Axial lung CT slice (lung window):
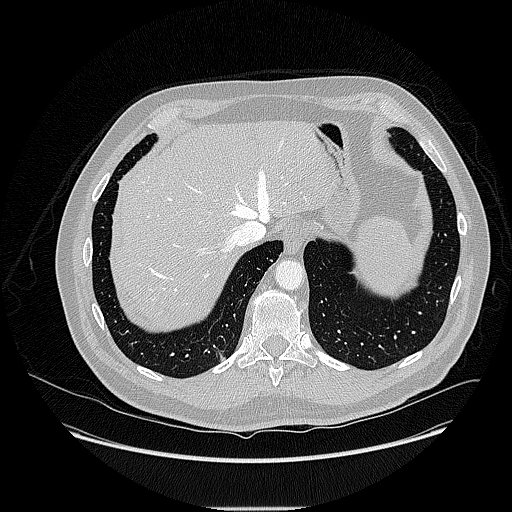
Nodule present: no